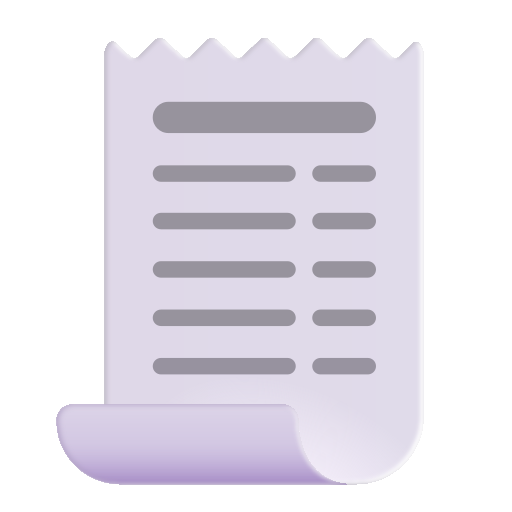
receipt color